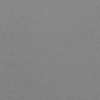
Label: dusty